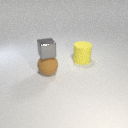
large brown rubber sphere below small gray metal cube